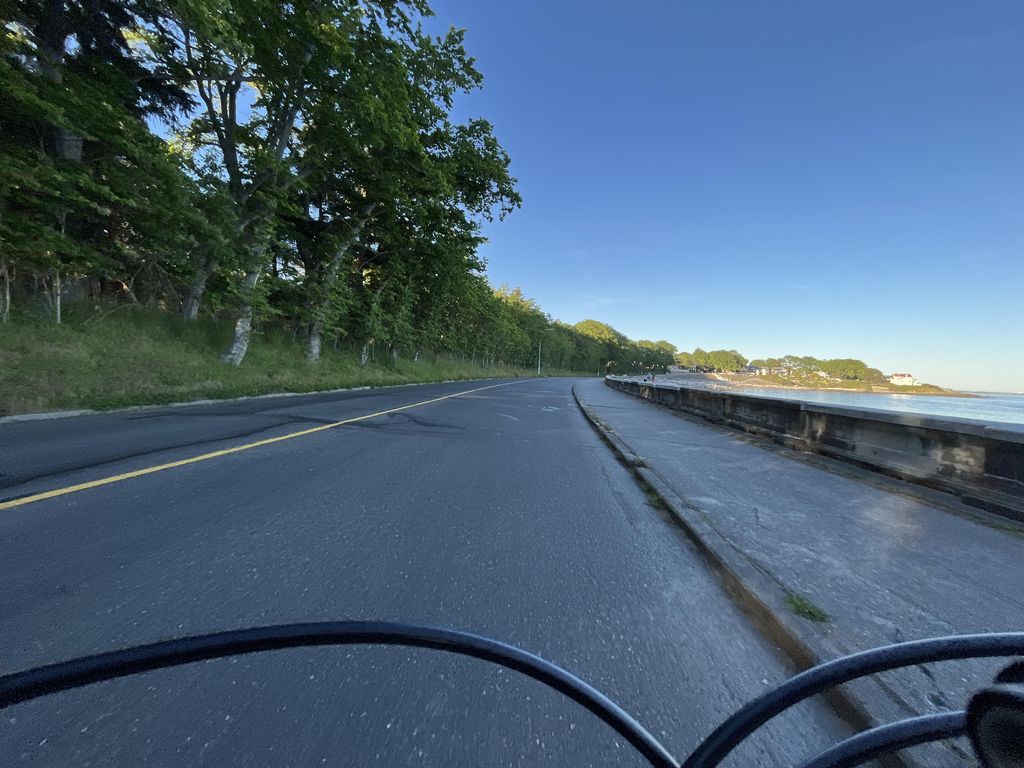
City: victoria